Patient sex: F
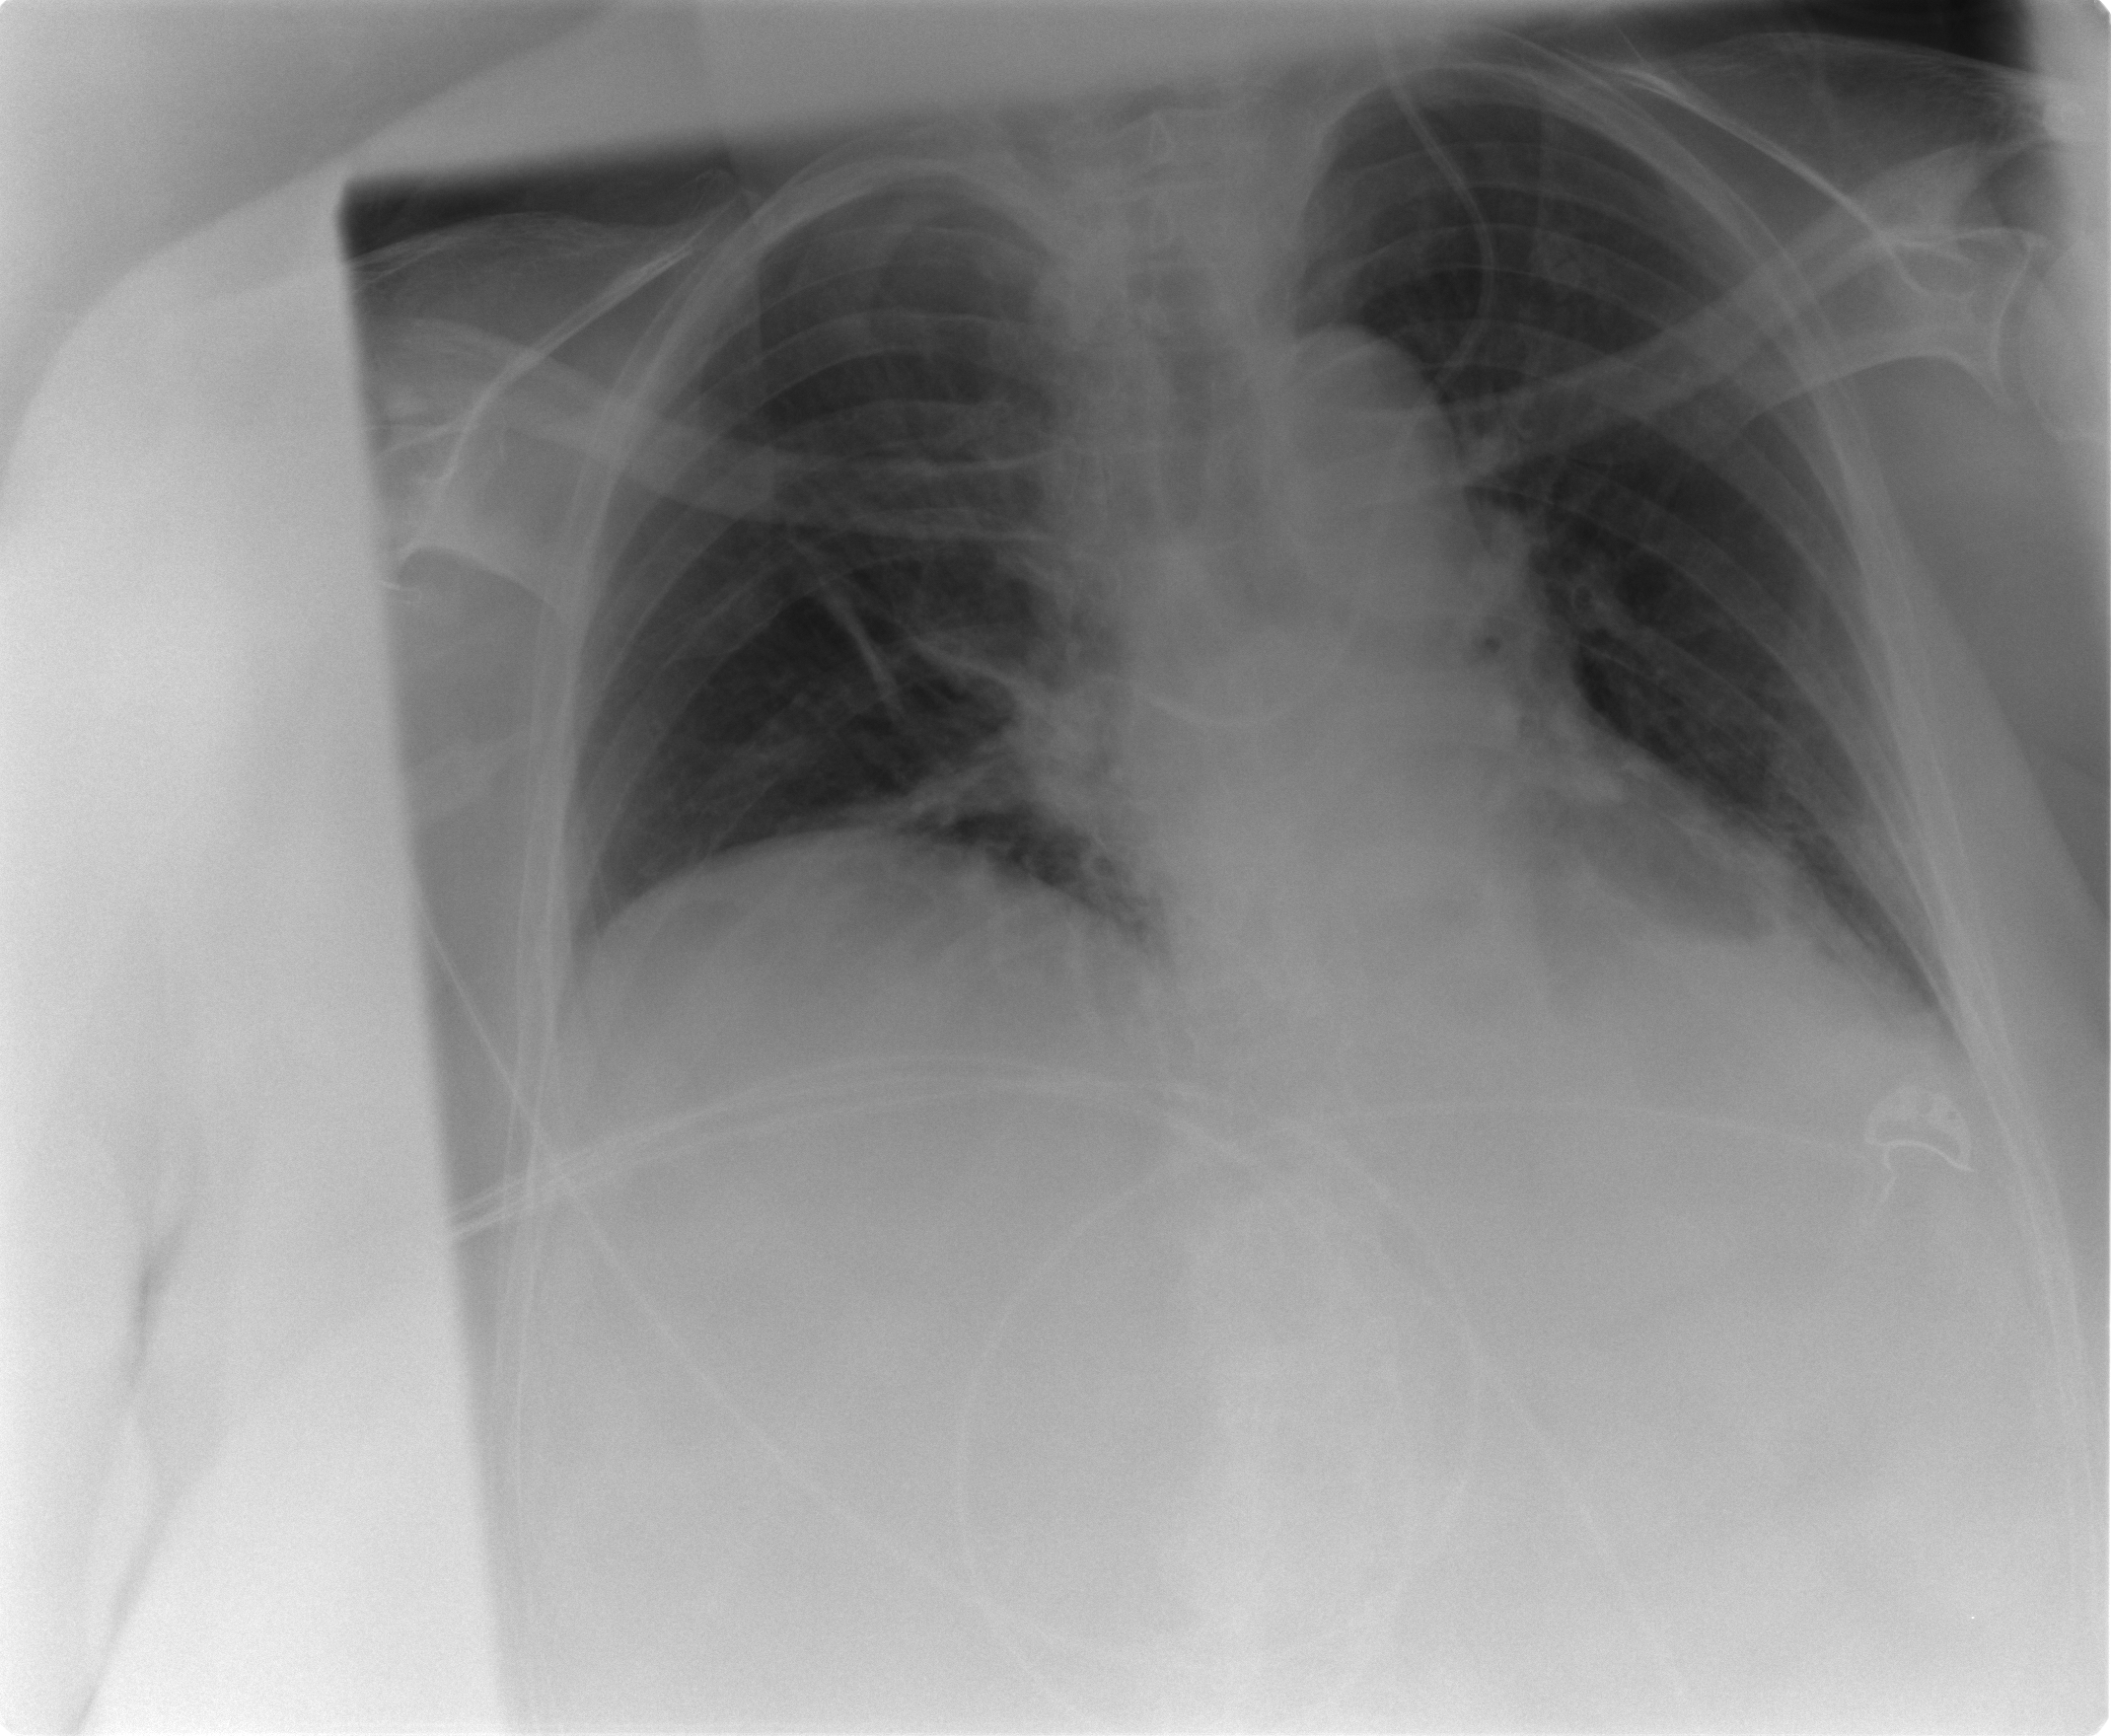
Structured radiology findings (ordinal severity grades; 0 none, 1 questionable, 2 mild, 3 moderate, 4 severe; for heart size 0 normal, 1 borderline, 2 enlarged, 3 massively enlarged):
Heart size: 1
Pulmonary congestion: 0
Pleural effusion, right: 0
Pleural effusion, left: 0
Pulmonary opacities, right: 0
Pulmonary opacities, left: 0
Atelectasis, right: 1
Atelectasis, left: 2